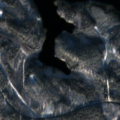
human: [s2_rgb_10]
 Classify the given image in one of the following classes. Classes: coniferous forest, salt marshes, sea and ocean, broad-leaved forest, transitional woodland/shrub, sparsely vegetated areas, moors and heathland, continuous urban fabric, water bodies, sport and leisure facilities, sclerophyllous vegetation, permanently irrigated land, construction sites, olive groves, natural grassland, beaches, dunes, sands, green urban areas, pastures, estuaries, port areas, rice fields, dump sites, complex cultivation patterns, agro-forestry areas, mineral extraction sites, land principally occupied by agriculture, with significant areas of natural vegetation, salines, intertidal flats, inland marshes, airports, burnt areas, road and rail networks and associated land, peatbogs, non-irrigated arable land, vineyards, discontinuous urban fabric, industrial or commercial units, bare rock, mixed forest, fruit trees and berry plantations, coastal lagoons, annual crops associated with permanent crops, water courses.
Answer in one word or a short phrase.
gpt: broad-leaved forest, mixed forest, water bodies